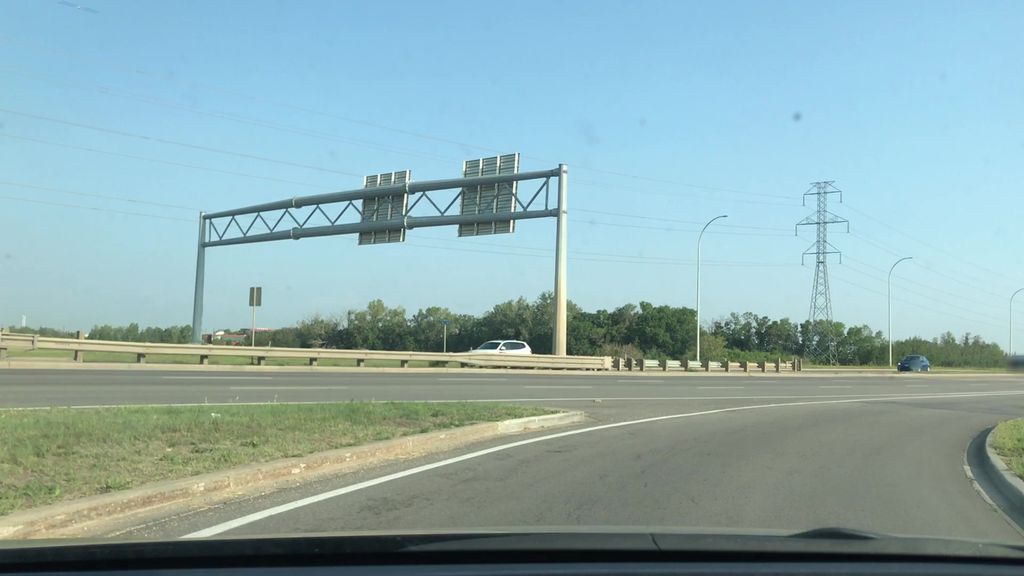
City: edmonton